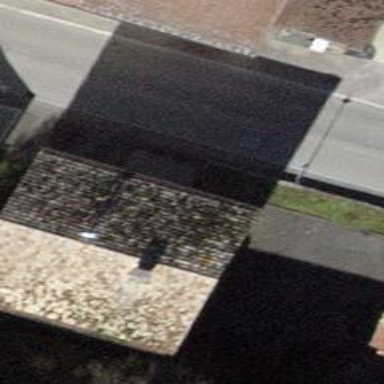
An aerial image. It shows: Kindergarten building.